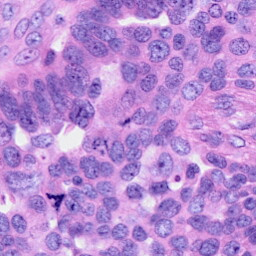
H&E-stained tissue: Ovarian